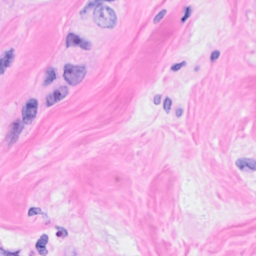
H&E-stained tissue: Breast